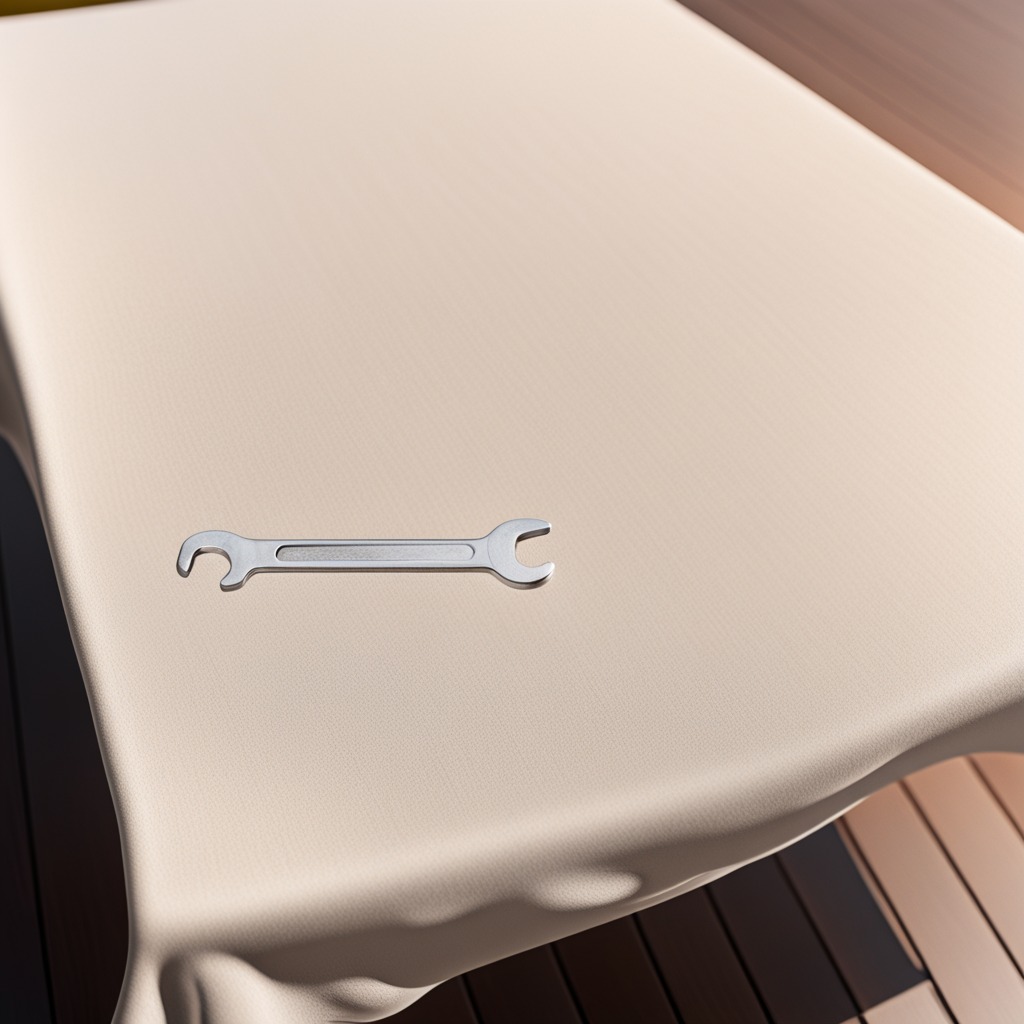
A wrench lying on a wooden table in an outdoor workshop during daytime bright natural light soft shadows worn but beneath the cloth.